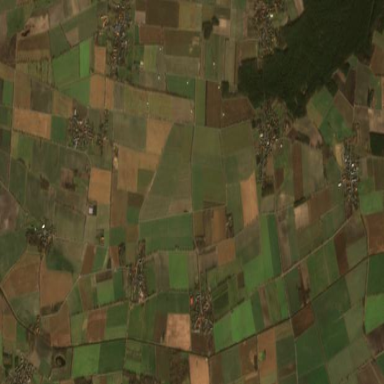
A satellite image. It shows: View of farmland.